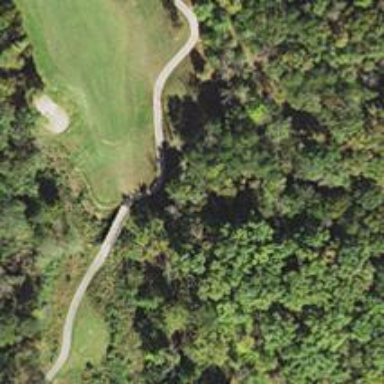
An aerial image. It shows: Pathway for golfing.